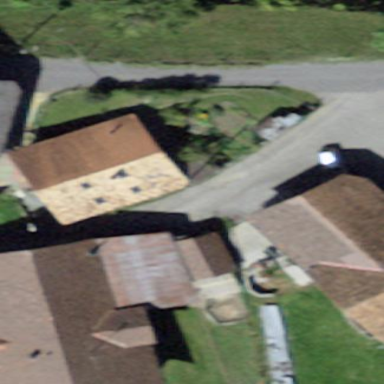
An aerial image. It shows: Residential building.